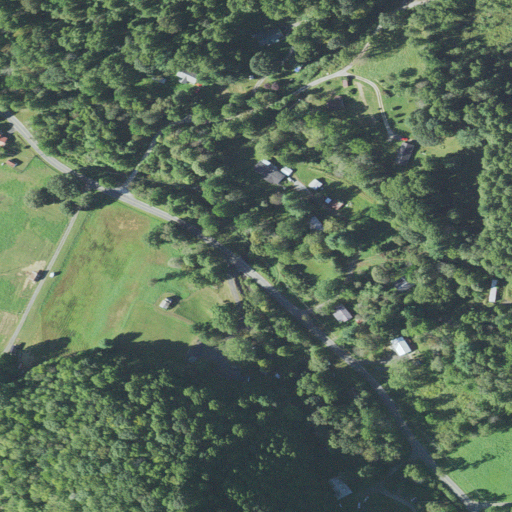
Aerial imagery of valley in North Carolina named Stony Valley containing deciduous forest, open development, pasture, and mixed forest